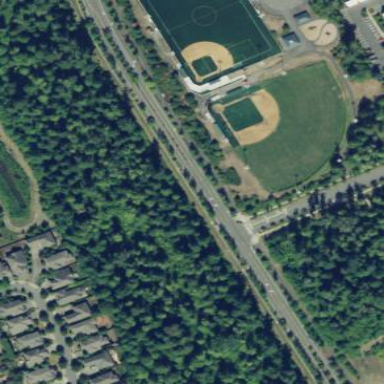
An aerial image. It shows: Baseball pitch with grass surface surrounded by chain link fence.